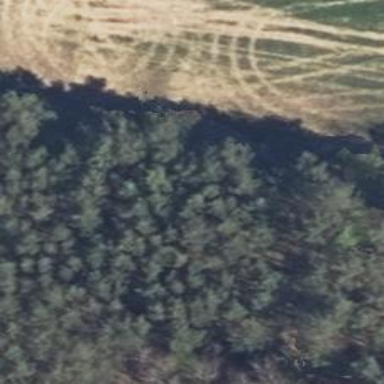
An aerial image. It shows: Grass track with grade4 surface.